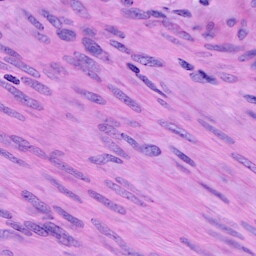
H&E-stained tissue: Cervix